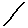
Label: line